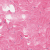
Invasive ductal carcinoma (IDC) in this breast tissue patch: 0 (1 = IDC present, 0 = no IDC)